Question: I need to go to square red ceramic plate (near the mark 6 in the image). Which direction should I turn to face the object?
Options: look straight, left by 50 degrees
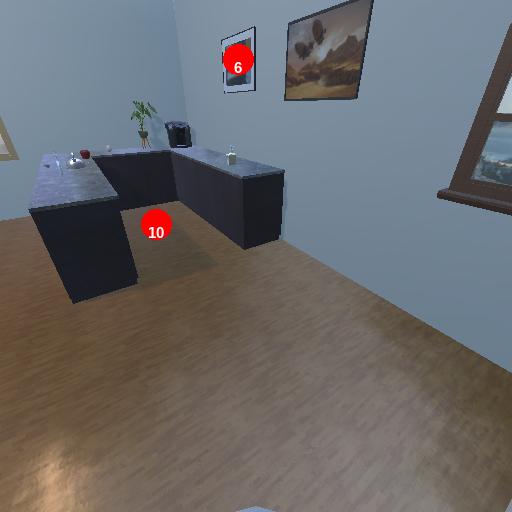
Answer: look straight